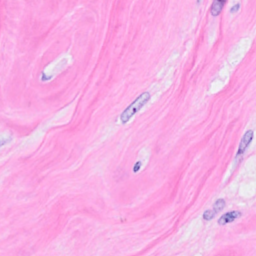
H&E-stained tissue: Breast